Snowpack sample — Loveland Pass, Silver Plume, Colorado, USA (12/14/25, 10:50 AM MST)
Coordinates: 39.664, -105.882
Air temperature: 36 °F
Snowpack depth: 67 cm
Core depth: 20 cm
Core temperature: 46.4 °F
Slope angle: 6°, slope face: 326°
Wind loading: low
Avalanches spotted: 0
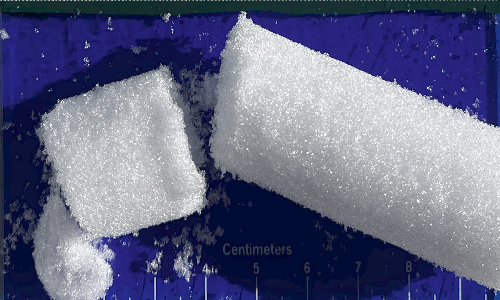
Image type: core
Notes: No avalanches spotted, very late start to the season with minimal snowpack